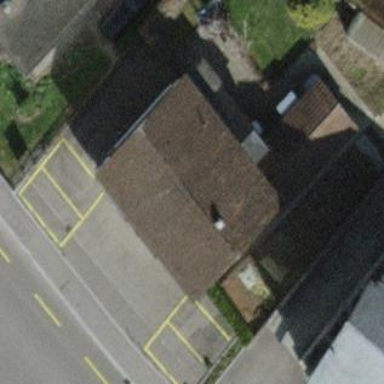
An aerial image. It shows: Pitched roof building.